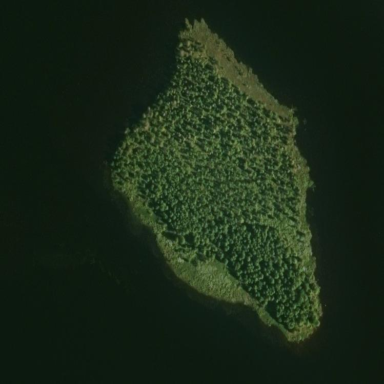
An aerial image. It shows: Islet.